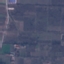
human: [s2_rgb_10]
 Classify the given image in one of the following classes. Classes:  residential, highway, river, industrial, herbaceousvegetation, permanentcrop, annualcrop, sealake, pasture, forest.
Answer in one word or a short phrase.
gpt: PermanentCrop